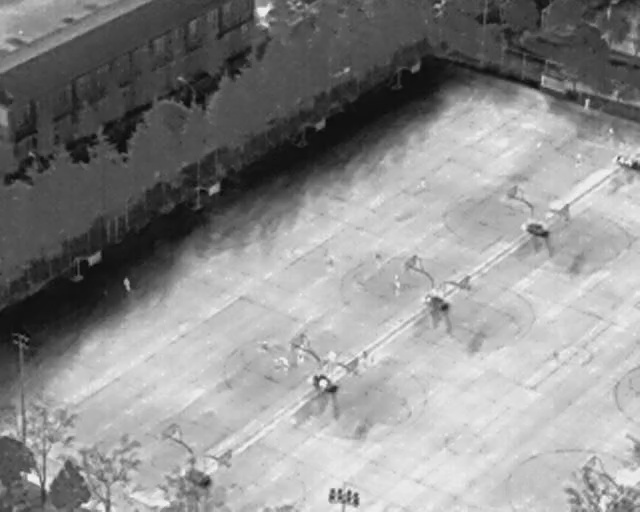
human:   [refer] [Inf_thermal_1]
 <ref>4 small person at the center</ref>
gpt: <box>[[40, 66, 42, 68, 2], [45, 68, 48, 70, 2], [50, 68, 52, 70, 2], [65, 35, 67, 36, 2]]</box>

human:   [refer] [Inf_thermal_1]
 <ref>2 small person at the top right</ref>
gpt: <box>[[94, 25, 96, 26, 2], [90, 19, 92, 20, 15]]</box>

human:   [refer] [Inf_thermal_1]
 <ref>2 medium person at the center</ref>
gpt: <box>[[60, 54, 63, 56, 2], [57, 50, 60, 51, 173]]</box>

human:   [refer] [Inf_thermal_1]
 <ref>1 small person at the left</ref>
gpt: <box>[[18, 54, 21, 56, 176]]</box>